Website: crate-barrel
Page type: address-validator
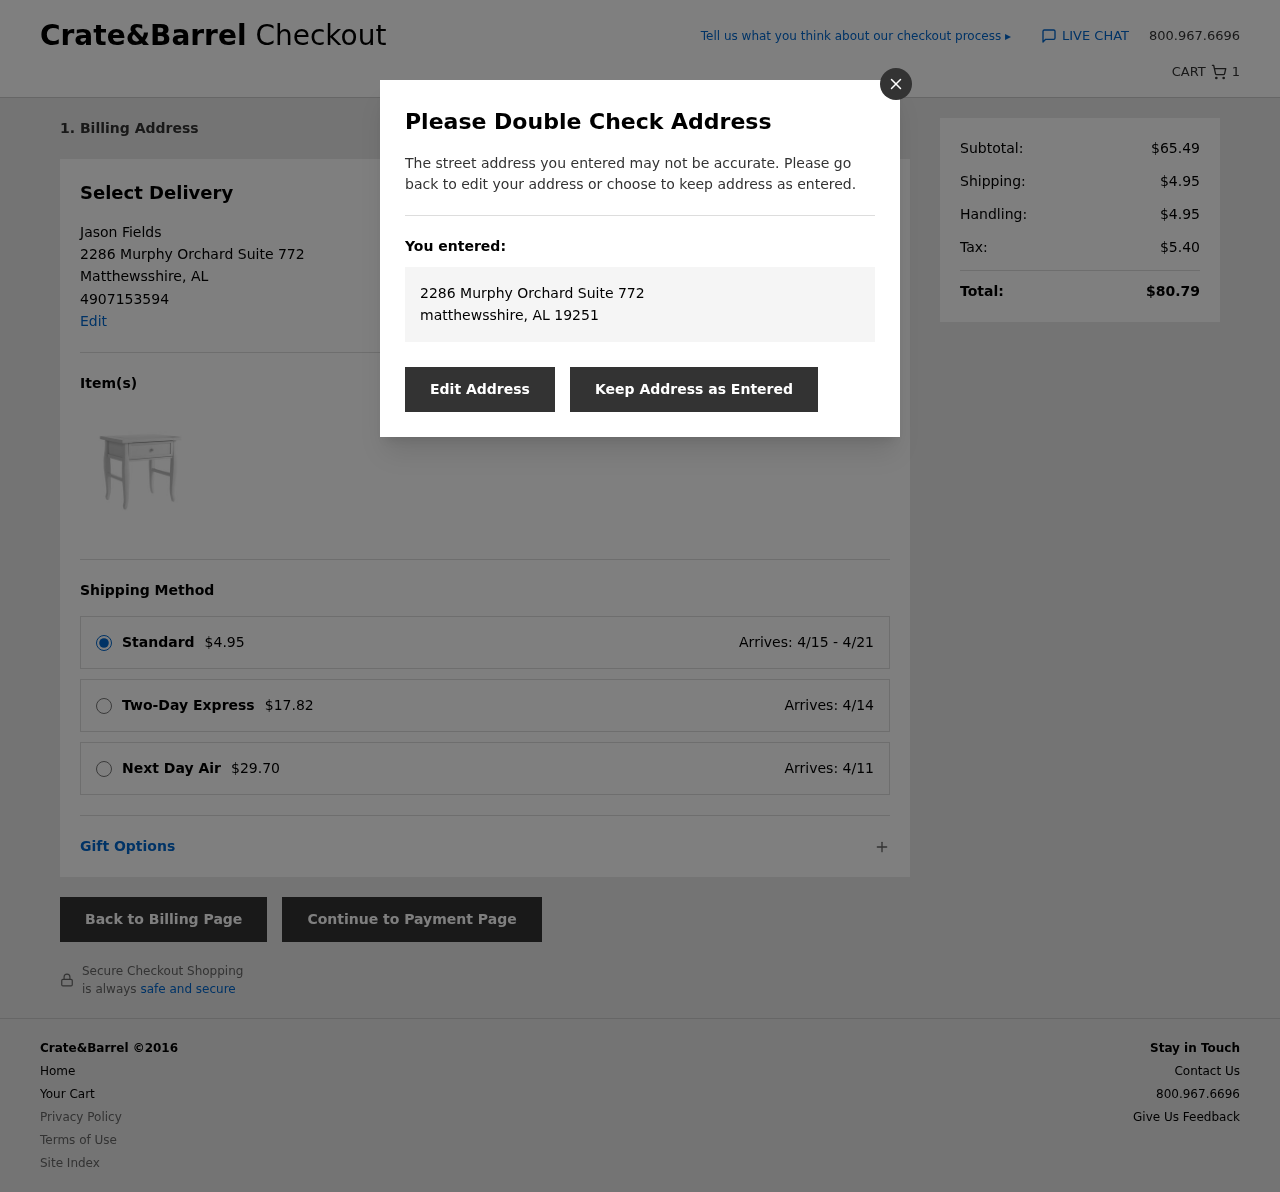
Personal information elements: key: PII_CITY
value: Matthewsshire
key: PII_FULLNAME
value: Jason Fields
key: PII_PHONE
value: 4907153594
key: PII_STATE_ABBR
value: AL
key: PII_STREET
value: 2286 Murphy Orchard Suite 772
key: PII_CITY2
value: matthewsshire
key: PII_STATE_ABBR2
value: AL
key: PII_POSTCODE
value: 19251
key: PII_POSTCODE_FULL
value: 19251
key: PII_POSTCODE_NUMERIC
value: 19251
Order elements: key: ORDER_NUM_ITEMS
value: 1
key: ORDER_SHIPPING_COST
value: $4.95
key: ORDER_SHIPPING_DATE
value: Arrives: 4/15 - 4/21
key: ORDER_SHIPPING_EXPRESS
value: $17.82
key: ORDER_DELIVERY_DATE_EXPRESS
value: Arrives: 4/14
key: ORDER_SHIPPING_NEXTDAY
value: $29.70
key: ORDER_DELIVERY_DATE_NEXTDAY
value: Arrives: 4/11
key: ORDER_SUBTOTAL
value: $65.49
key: ORDER_HANDLING
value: $4.95
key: ORDER_TAX
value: $5.40
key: ORDER_TOTAL
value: $80.79